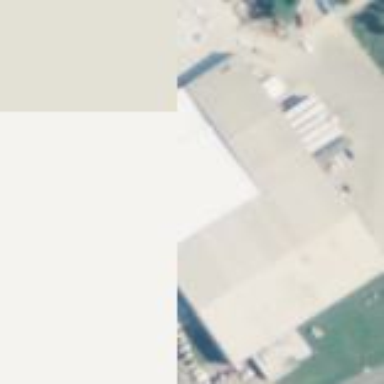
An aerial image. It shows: Building.